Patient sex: F
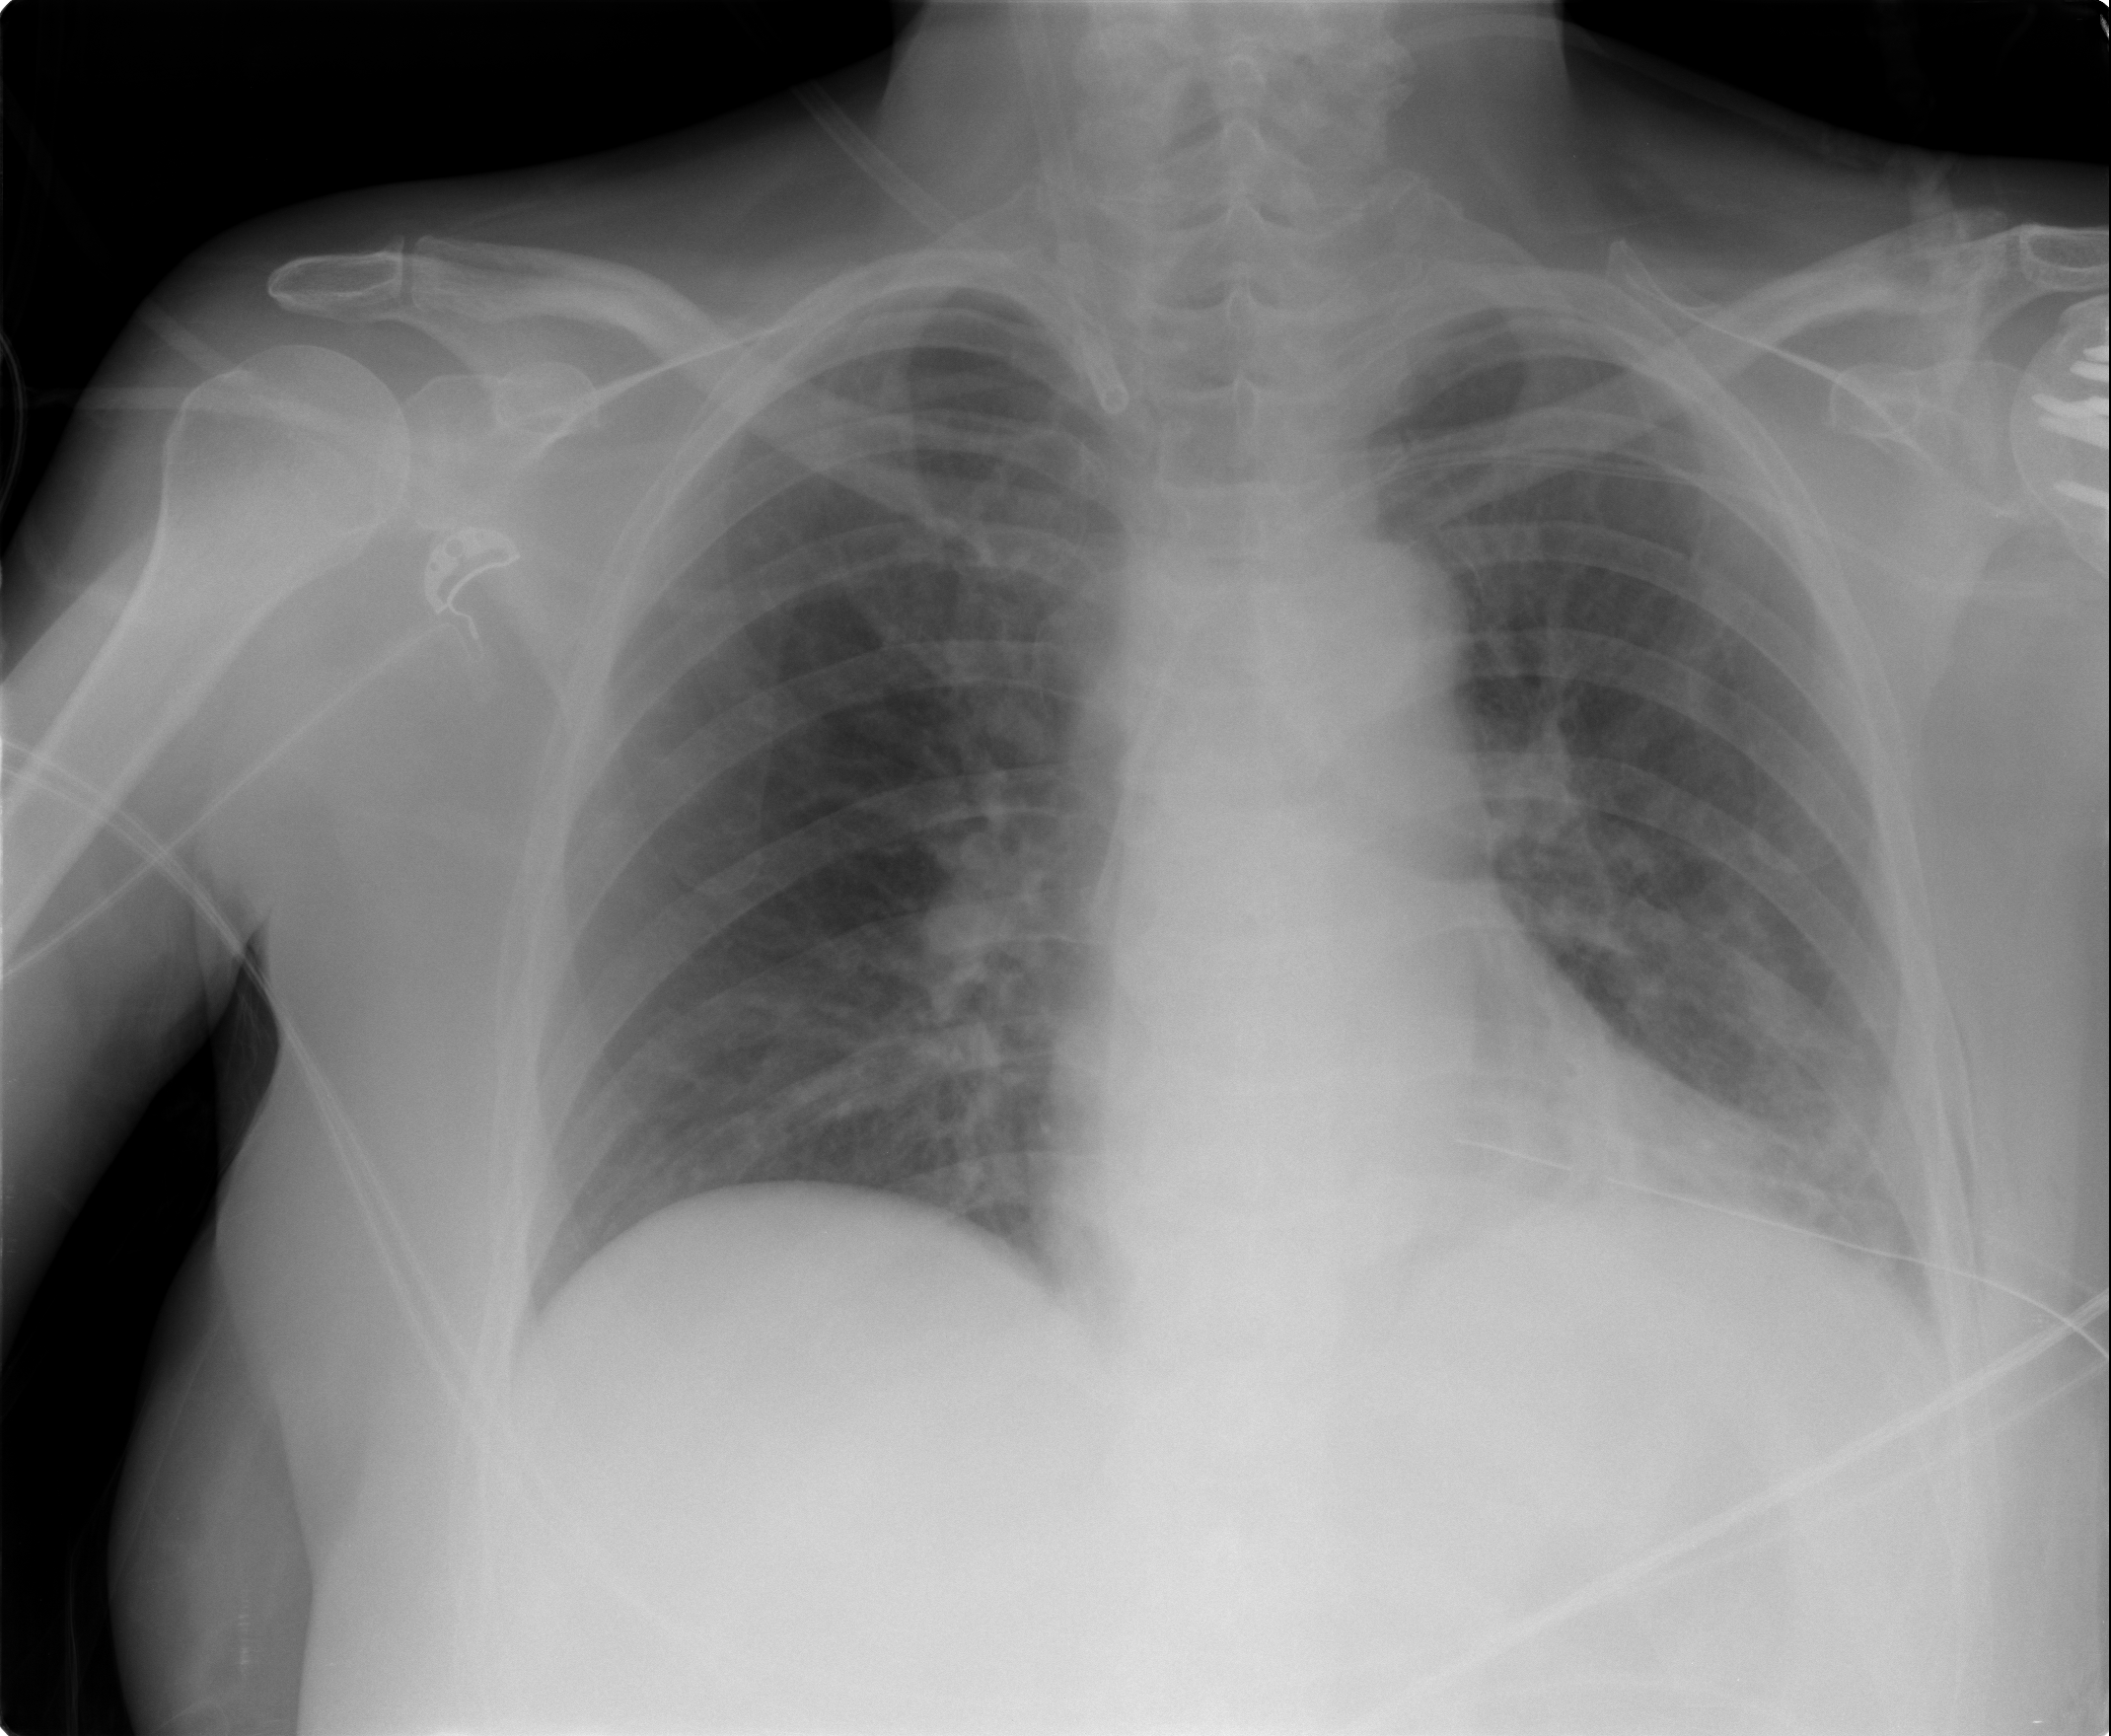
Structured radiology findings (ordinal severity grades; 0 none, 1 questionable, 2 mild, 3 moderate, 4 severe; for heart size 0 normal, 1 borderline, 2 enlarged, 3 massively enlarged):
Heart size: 0
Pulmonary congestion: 0
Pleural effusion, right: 0
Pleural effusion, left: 0
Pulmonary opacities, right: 0
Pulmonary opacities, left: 0
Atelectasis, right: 0
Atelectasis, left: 3